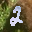
Label: 2